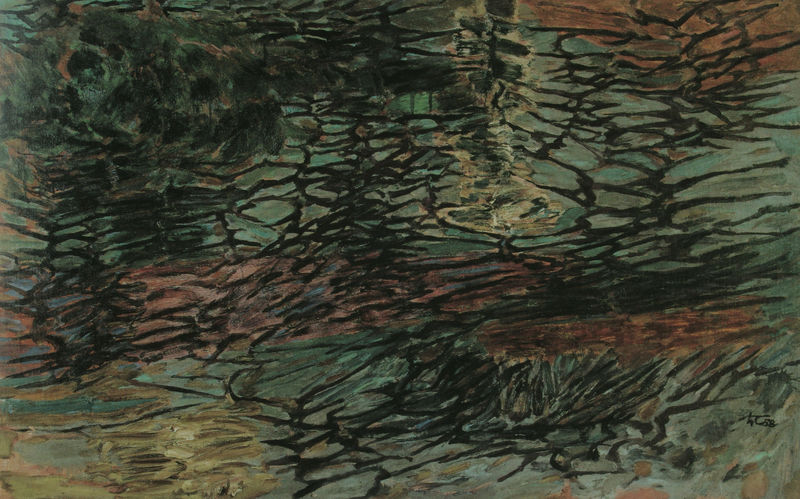
Titel: Nachtausgabe
Künstler: Hann Trier
Standort: Bad Homburg
Institution: Galerie Scheffel
Schlagwörter: blau, gemälde, schatten, wasser, wolken, grün, see, braun, schwarz, rot, muster, natur, spiegelung, pfütze, trocken, abstrakt, modern, risse, abstraktion, flussbett, oberfläche, schlieren, krakelee, trier